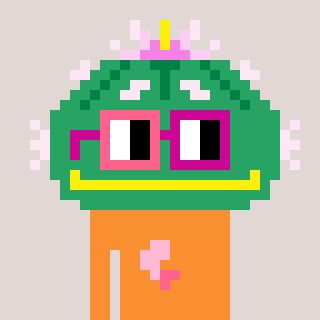
a pixel art character with square pink and red glasses, a peyote-shaped head and a orange-colored body on a warm background